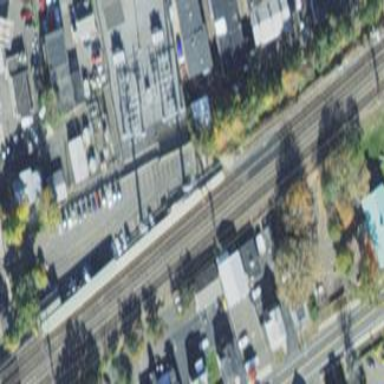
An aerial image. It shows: Platform for public transport at railway station.